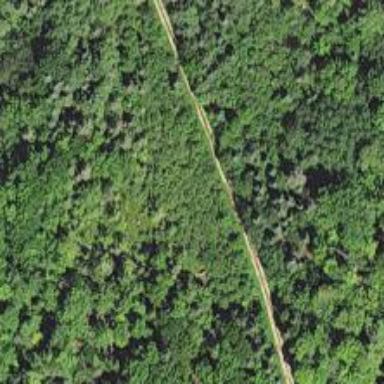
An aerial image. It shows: Abandoned railway track with historical significance.